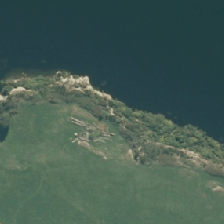
Land cover: deciduous_hardwood